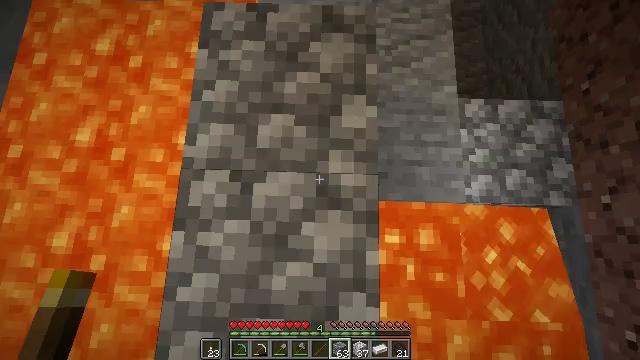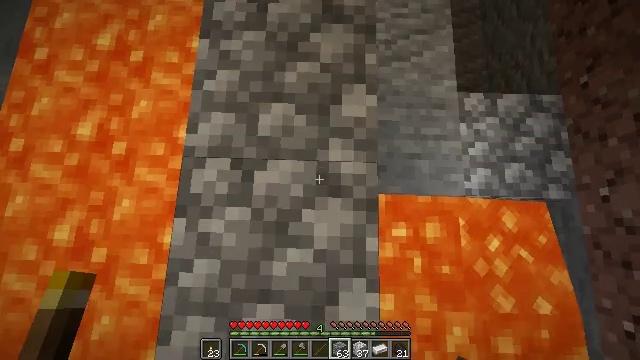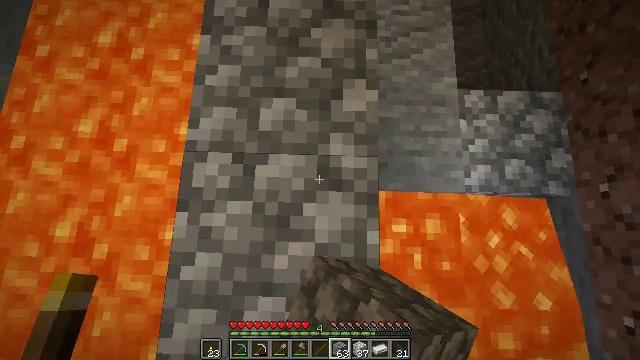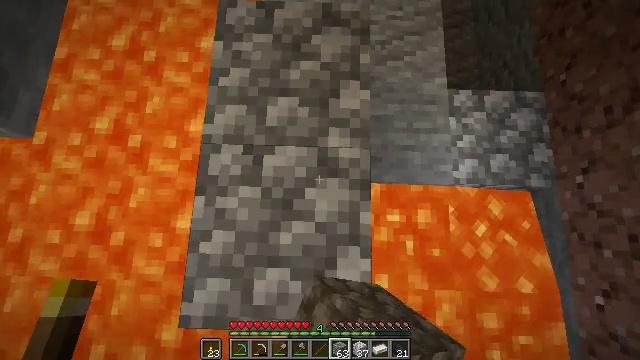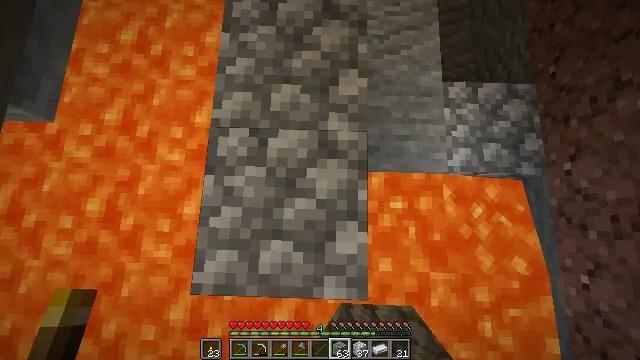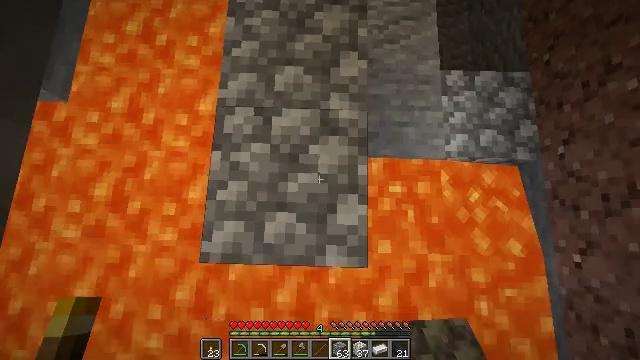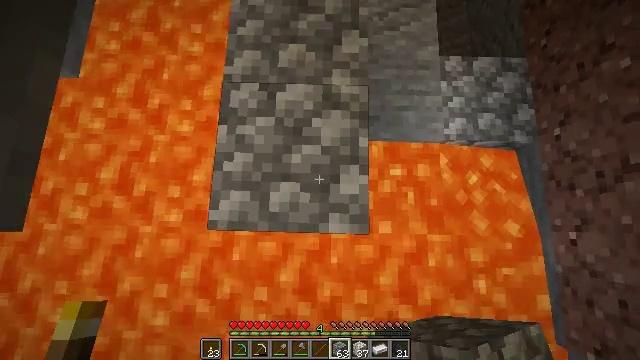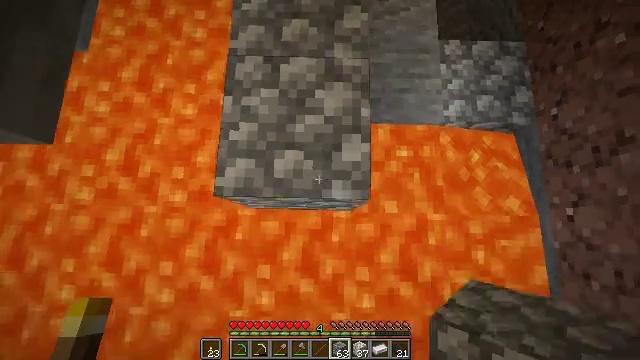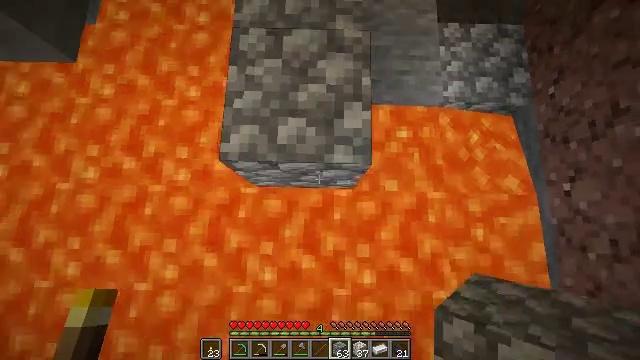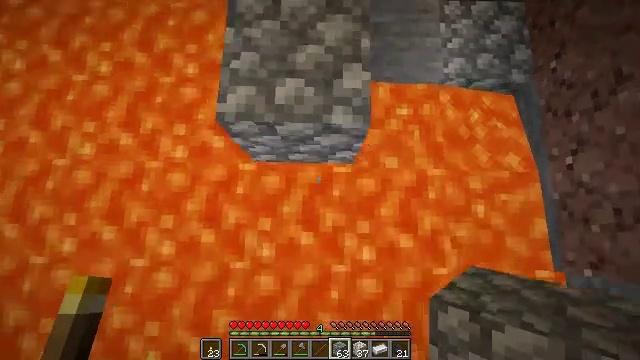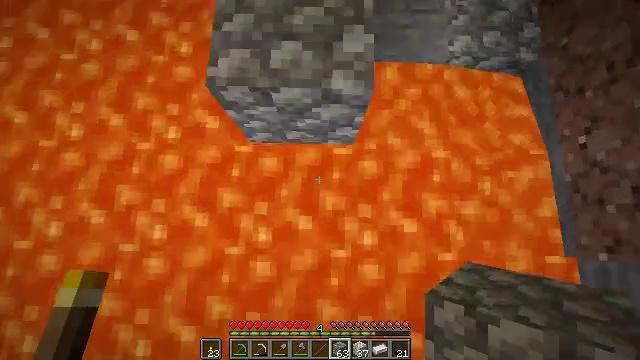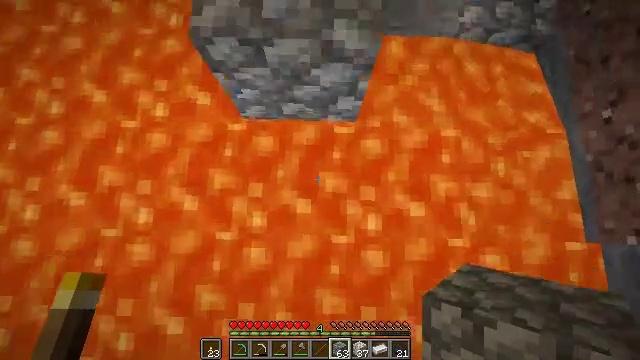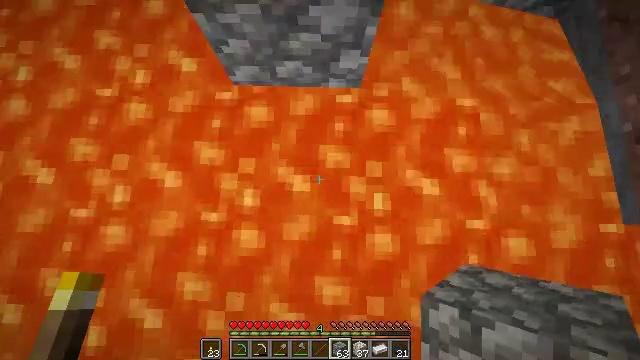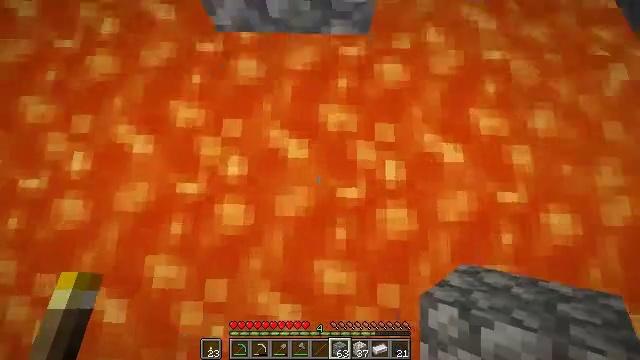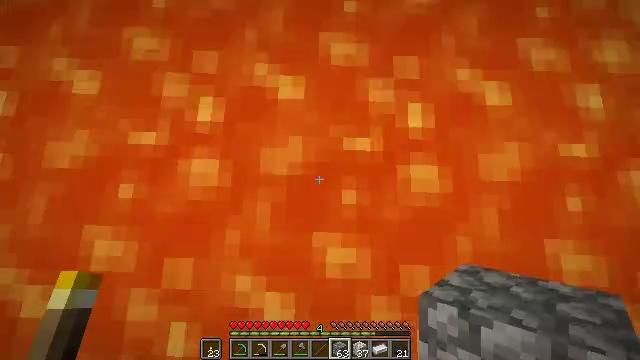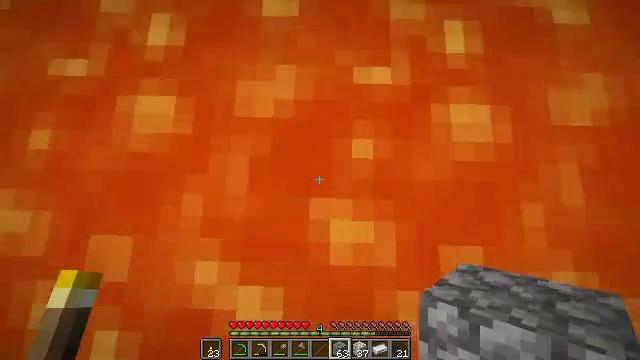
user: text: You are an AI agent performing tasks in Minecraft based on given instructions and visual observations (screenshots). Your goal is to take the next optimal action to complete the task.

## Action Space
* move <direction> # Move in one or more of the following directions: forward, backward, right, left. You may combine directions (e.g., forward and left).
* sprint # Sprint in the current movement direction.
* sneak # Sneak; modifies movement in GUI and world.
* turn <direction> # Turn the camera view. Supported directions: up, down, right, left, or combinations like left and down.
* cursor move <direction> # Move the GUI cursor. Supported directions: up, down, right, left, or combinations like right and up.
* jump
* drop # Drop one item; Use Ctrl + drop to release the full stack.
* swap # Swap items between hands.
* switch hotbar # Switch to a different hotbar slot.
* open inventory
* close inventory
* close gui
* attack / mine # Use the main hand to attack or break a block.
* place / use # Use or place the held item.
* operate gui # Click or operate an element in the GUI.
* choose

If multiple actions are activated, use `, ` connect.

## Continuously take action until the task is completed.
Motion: motion action
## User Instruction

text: Collect stone from the mine.
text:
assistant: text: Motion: no_op
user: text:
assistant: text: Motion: move back
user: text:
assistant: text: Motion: move back
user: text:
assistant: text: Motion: move back
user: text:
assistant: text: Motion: move back
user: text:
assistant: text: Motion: move back
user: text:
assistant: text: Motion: move back
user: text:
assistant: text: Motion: move back
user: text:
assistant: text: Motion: move back
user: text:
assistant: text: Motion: move back
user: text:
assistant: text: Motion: move back
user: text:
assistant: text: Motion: move back
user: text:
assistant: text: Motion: move back
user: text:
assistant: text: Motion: move back
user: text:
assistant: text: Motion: move back
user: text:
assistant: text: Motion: move back
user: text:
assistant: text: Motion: move back
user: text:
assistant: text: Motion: move back
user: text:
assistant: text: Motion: move back, turn up
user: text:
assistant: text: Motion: move back
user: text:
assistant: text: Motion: turn right
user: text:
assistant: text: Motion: turn up
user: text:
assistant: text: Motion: turn left
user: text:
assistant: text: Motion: turn right and up
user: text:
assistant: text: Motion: turn right and up
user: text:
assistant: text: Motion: turn right and up
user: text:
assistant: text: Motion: turn up
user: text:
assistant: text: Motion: no_op
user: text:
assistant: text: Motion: turn up
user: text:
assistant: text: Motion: turn right and up